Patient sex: M
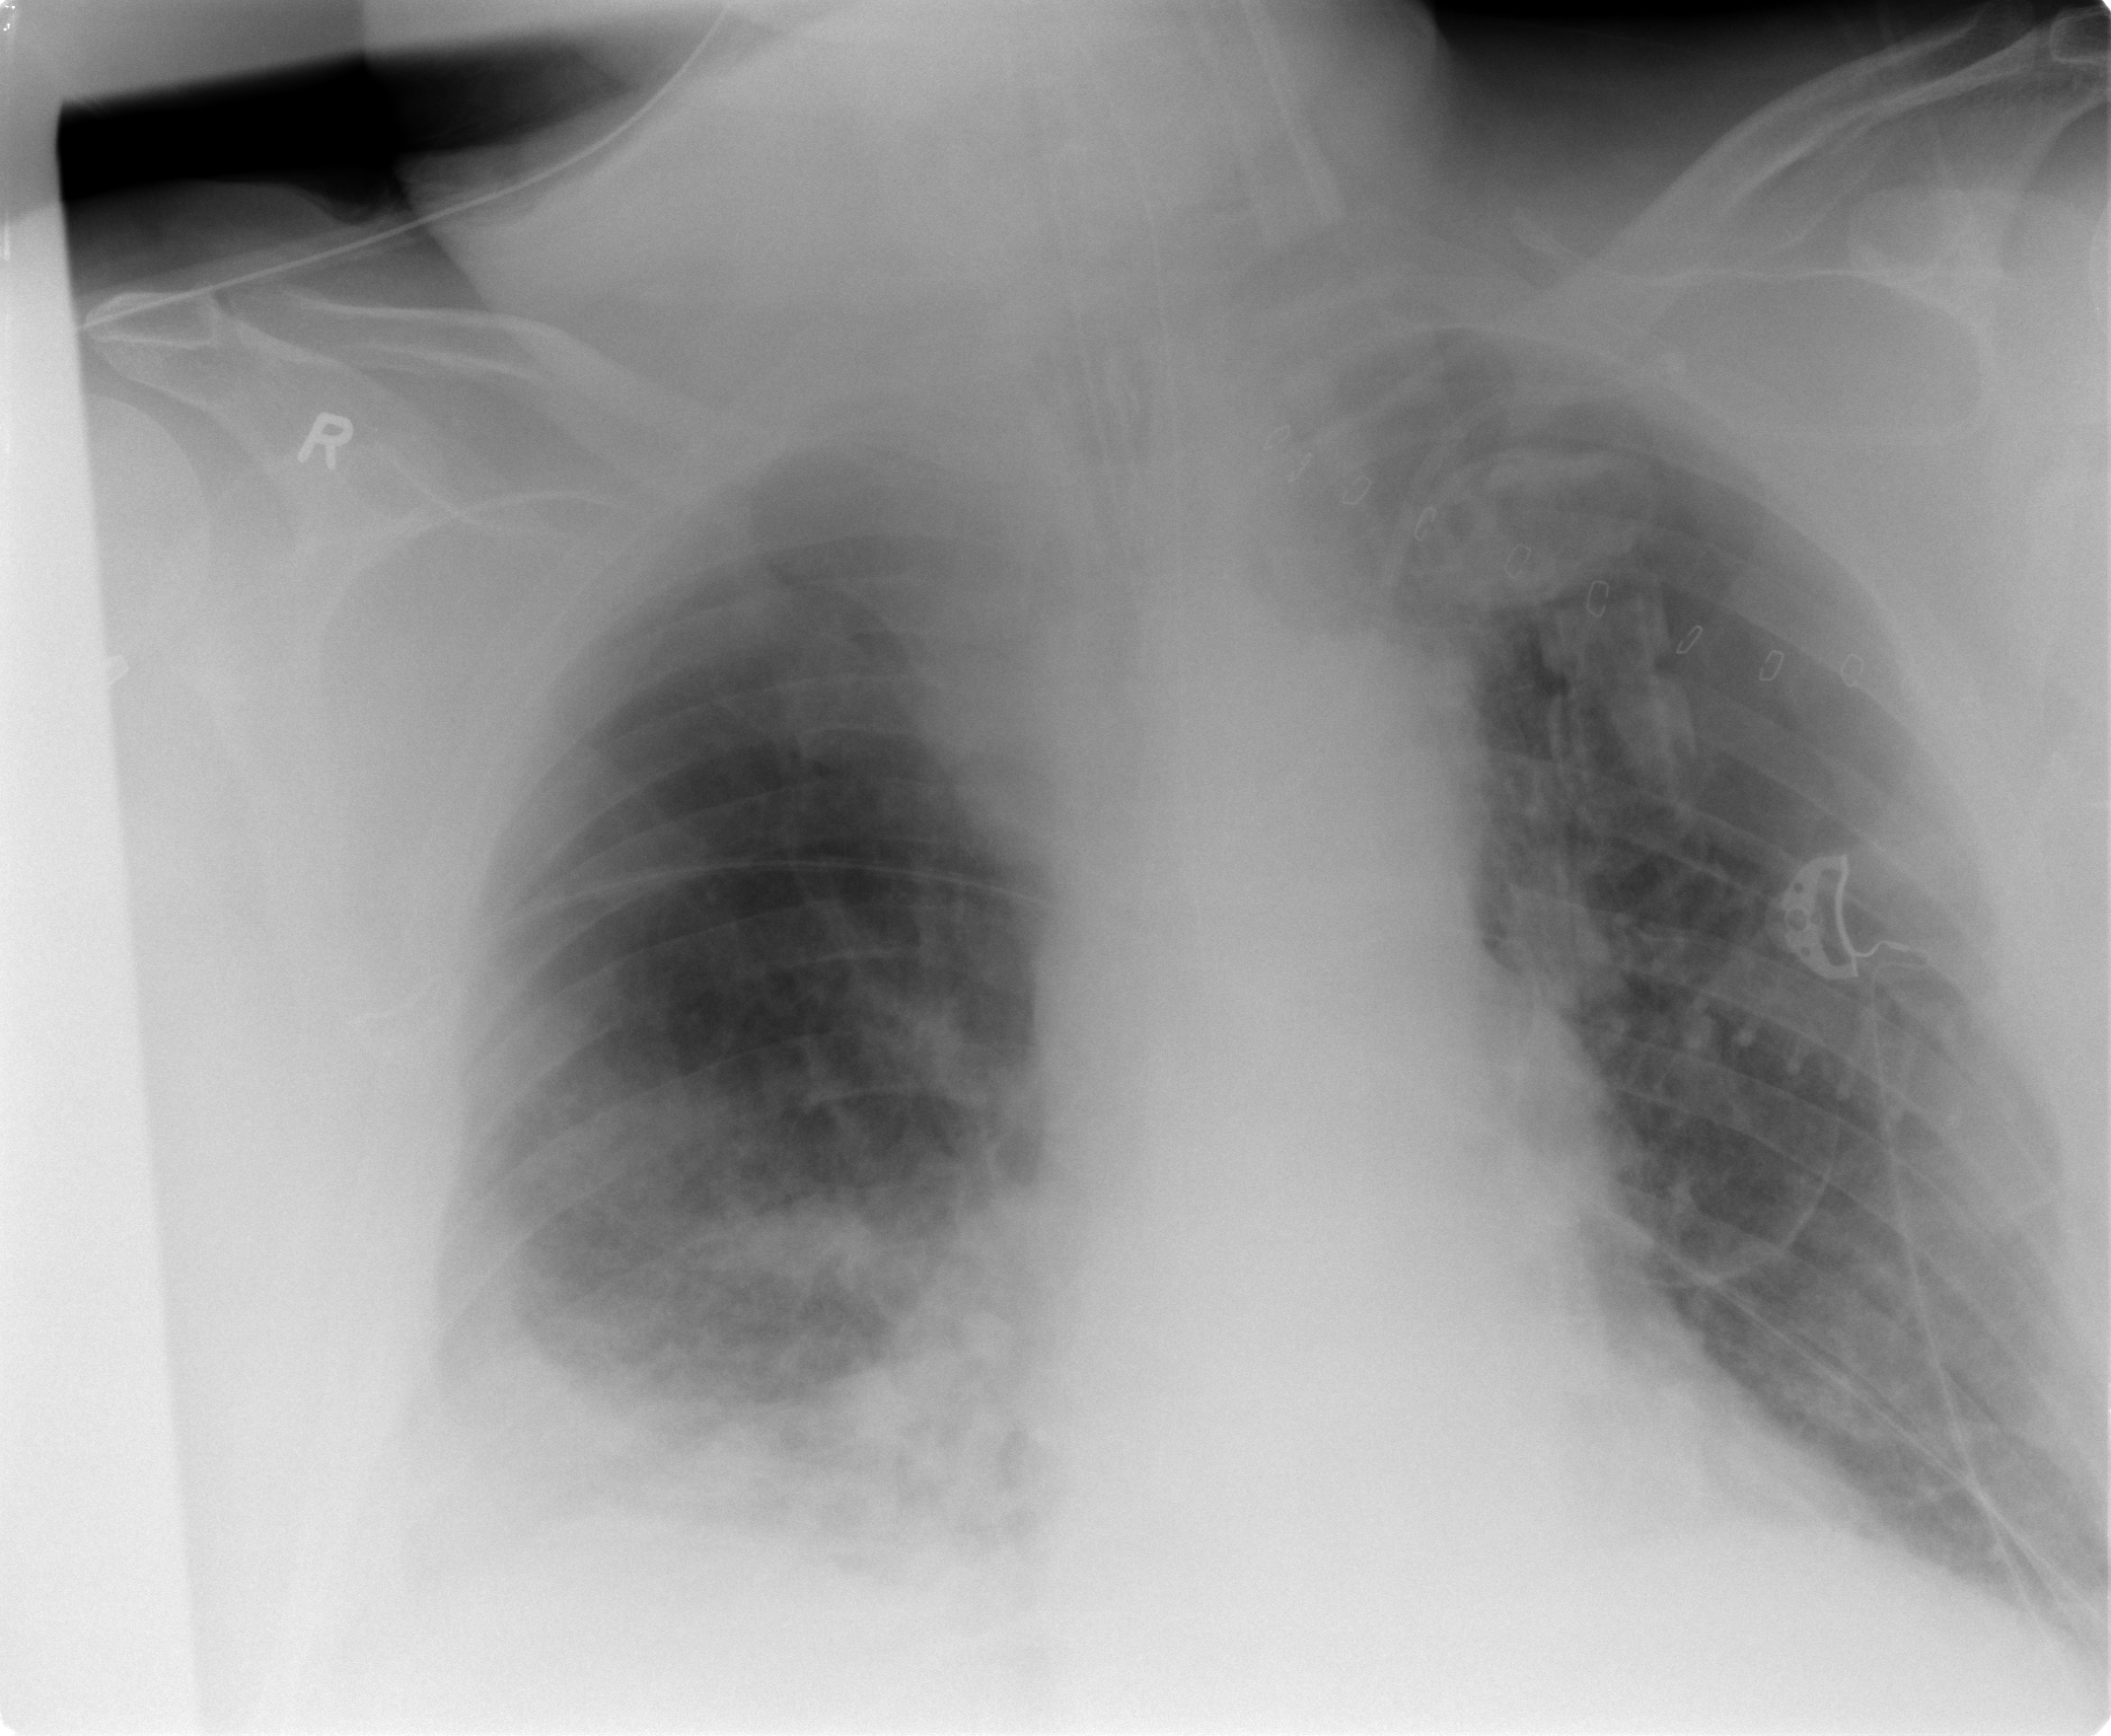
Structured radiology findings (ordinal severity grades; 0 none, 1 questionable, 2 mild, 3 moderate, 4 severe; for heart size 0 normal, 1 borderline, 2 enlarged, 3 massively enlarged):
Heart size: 2
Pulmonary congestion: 2
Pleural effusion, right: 2
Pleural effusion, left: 1
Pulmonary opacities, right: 3
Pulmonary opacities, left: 3
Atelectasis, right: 2
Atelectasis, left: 2